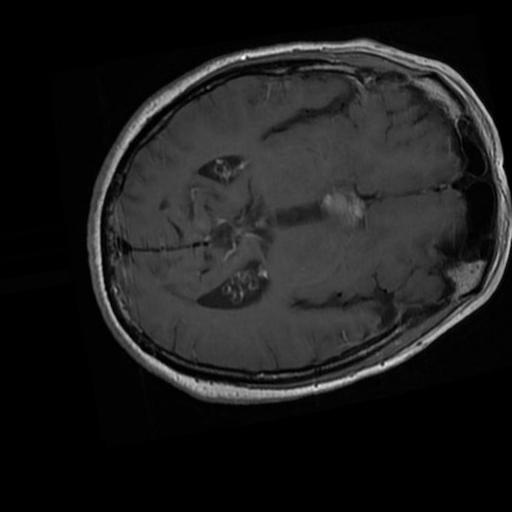
Label: brain_tumor